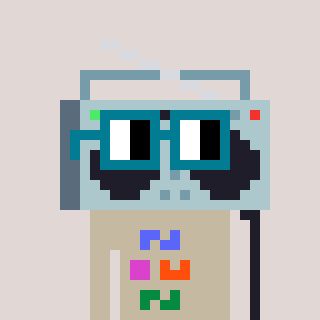
a pixel art character with square dark green glasses, a boombox-shaped head and a bege-colored body on a warm background